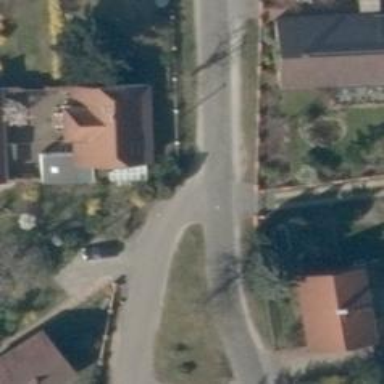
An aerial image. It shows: Asphalt road in residential area.